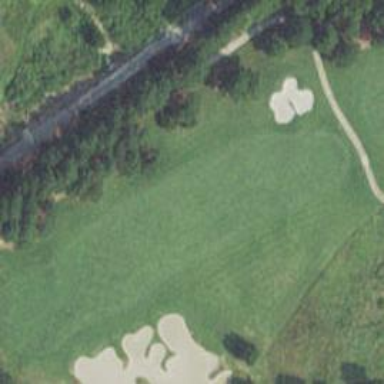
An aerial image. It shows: Golf hole.